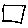
Label: square